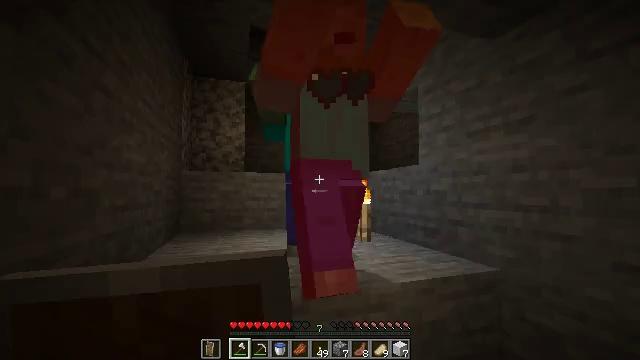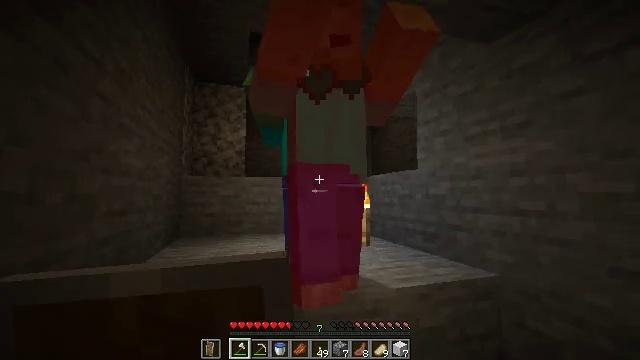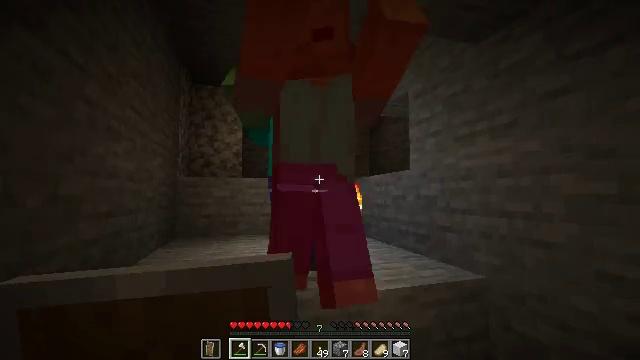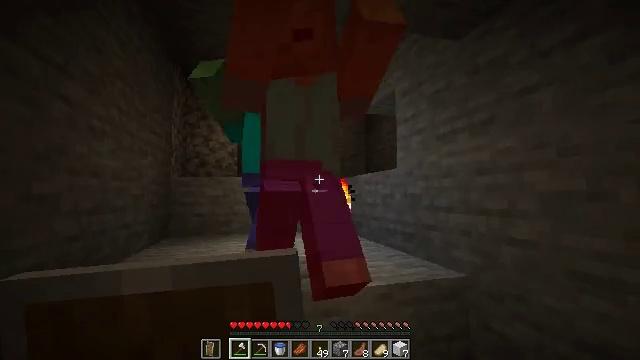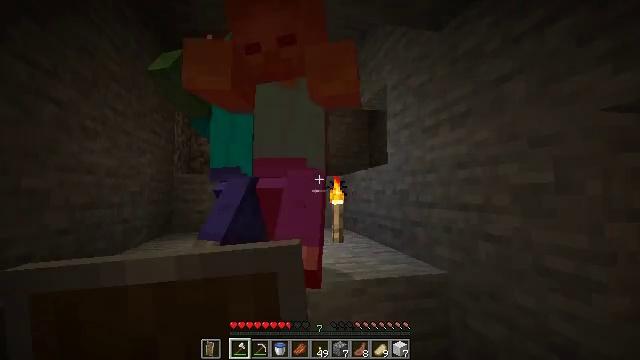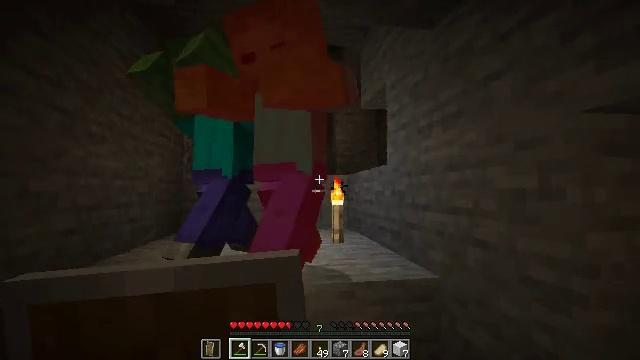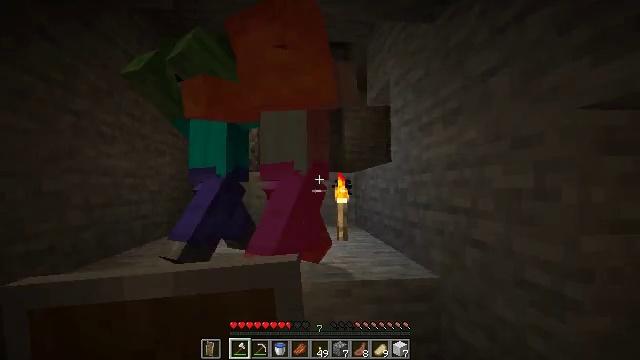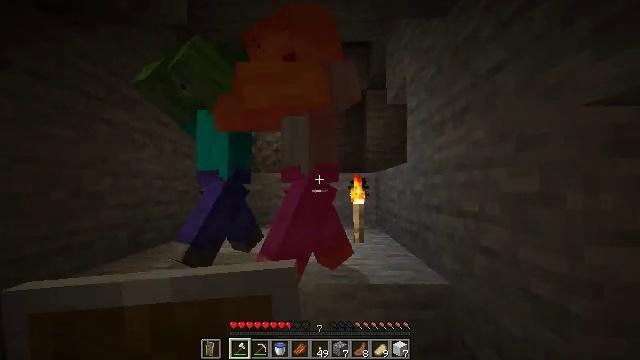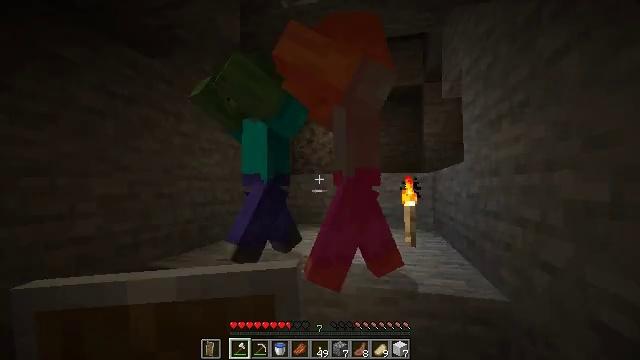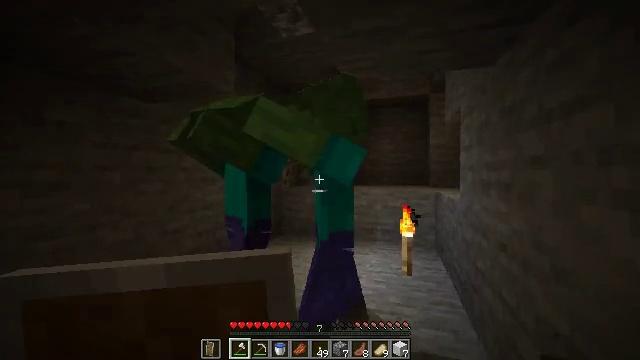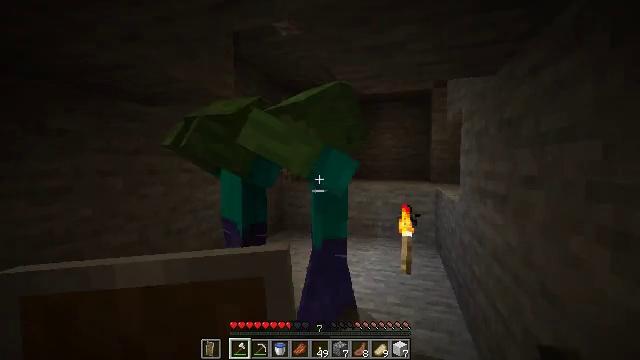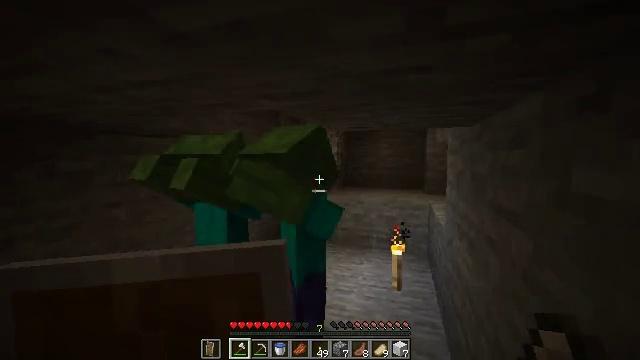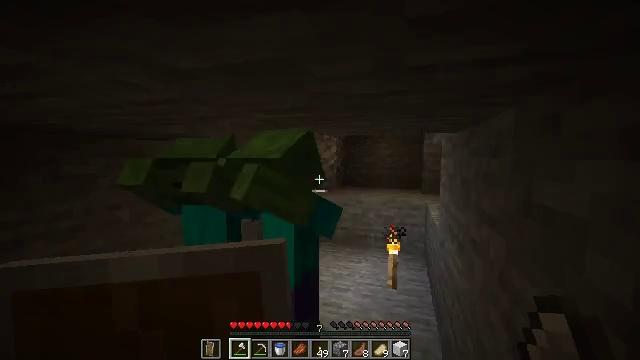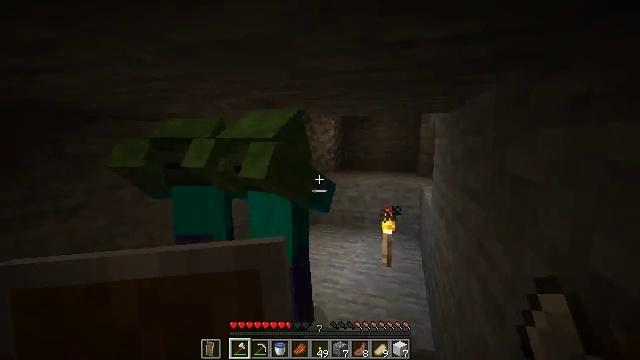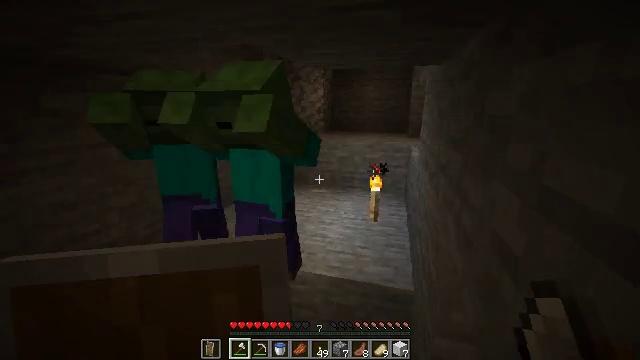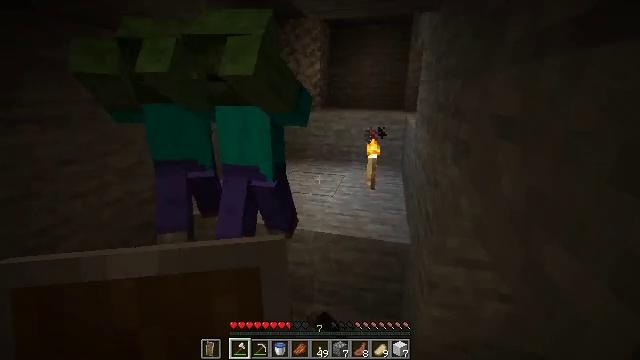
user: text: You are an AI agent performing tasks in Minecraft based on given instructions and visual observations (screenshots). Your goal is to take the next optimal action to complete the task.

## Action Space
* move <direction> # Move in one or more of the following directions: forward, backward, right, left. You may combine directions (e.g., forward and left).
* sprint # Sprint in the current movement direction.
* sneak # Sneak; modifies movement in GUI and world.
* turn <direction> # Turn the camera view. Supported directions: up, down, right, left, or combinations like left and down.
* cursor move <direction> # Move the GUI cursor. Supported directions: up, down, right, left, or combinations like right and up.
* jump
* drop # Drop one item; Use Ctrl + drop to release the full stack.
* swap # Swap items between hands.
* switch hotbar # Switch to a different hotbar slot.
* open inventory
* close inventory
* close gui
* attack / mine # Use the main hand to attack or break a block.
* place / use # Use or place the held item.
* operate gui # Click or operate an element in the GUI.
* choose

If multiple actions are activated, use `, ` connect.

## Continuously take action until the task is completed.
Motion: motion action
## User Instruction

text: Kill the bat.
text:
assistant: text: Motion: move right
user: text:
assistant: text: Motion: move right
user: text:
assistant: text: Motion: move right, turn left
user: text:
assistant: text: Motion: move right, turn left
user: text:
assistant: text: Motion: move right, turn left
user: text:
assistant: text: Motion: move right, turn left
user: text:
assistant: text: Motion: move right, turn left
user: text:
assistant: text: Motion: turn left, jump
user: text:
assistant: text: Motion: move back, turn left and down, jump
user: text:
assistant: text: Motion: move back, turn down, jump
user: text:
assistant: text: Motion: move back, turn down
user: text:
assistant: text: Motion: move back
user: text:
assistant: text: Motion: move back, turn down
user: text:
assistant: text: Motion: move back, turn right and down, attack / mine
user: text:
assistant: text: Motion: turn right and down, attack / mine
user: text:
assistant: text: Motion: turn left, attack / mine
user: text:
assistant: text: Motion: move back, turn left and up
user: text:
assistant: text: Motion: move back, turn left and up
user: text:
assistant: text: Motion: move back, turn left and up
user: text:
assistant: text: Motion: move back, turn left and up
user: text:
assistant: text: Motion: move back, turn up
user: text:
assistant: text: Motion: move back
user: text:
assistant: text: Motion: move back, turn right
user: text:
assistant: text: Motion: move back, turn right and up
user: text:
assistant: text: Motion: move back, turn right and up
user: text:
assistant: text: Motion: move back
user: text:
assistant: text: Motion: move back, turn left
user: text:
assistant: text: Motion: move back, turn left
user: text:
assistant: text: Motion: turn left
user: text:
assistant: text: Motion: turn left